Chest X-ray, PA view. Patient: 54 years old, sex M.
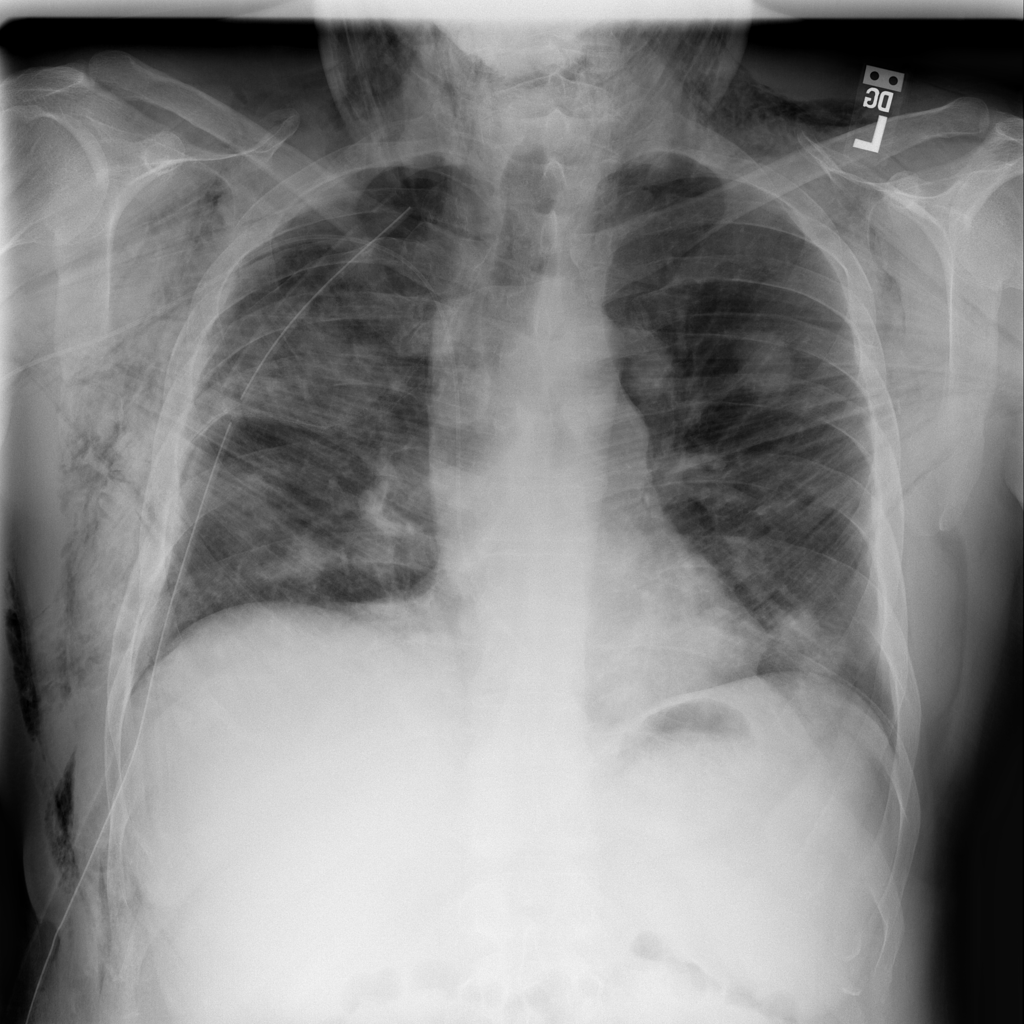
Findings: Atelectasis, Emphysema, Infiltration, Nodule, Pneumothorax